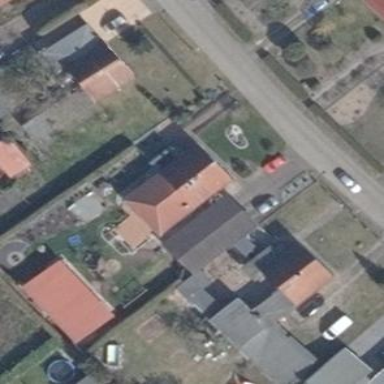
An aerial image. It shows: Gabled house with grey roof.